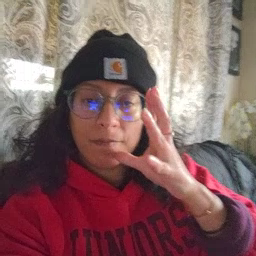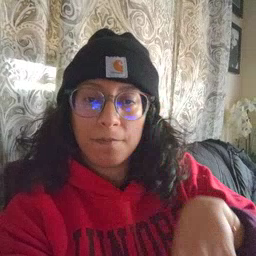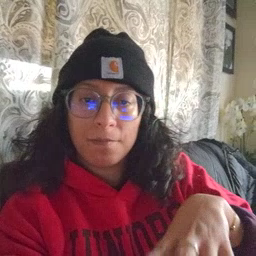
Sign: mom